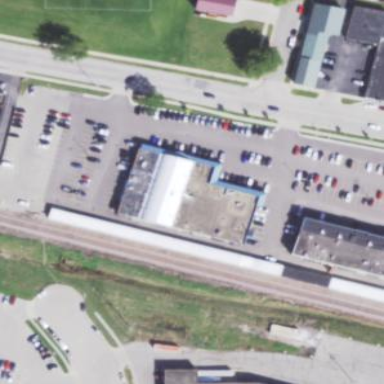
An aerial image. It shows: Retail building that is part of mall.